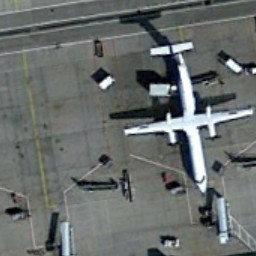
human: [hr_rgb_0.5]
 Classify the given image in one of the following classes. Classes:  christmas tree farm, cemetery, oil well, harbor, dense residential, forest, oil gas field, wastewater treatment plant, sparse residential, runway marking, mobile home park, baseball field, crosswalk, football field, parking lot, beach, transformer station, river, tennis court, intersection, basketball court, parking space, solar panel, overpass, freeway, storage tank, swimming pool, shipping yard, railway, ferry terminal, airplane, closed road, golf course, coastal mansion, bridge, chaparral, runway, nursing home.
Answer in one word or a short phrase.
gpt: airplane